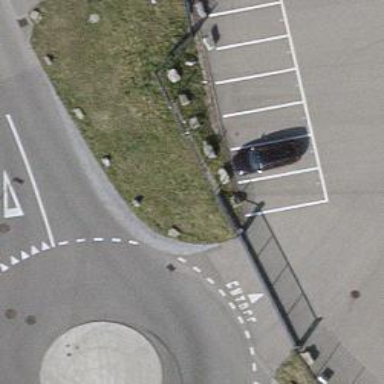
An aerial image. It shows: Block barrier.